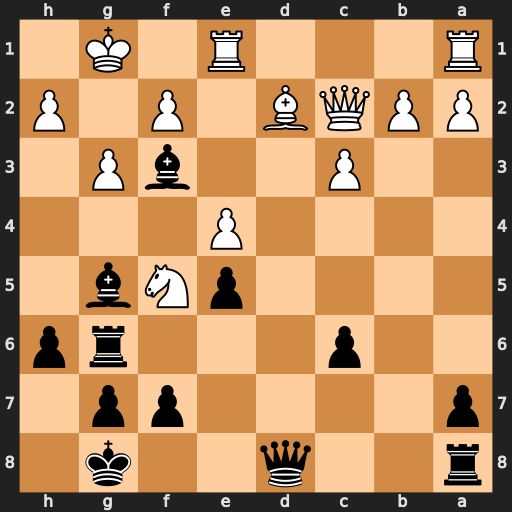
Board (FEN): r2q2k1/p4pp1/2p3rp/4pNb1/4P3/2P2bP1/PPQB1P1P/R3R1K1
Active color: b
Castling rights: -
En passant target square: -
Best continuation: Qxd2 Qxd2 Bxd2